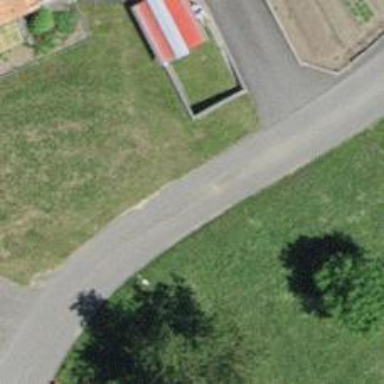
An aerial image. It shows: Gravel residential road.